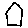
Label: house